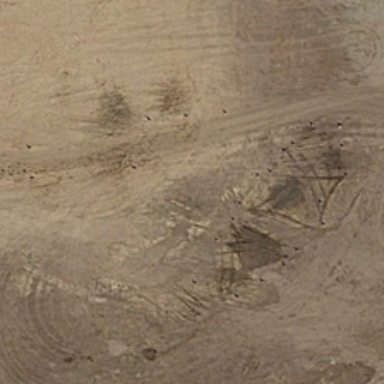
It is a piece of gray yellow bareland .